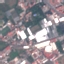
Label: Industrial